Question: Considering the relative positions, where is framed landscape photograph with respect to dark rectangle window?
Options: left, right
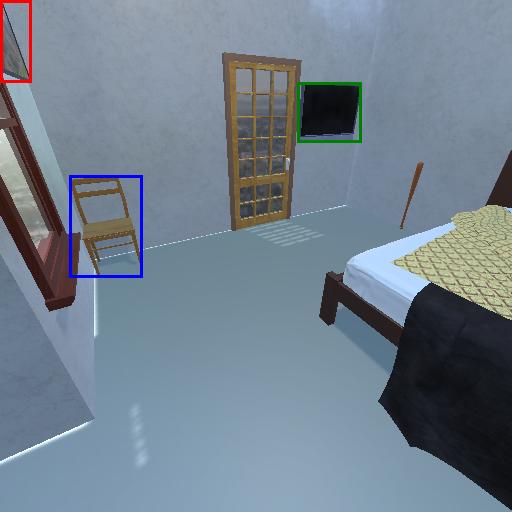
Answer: left